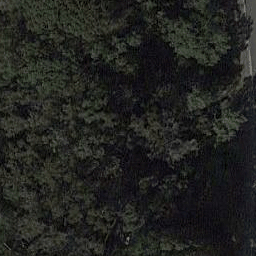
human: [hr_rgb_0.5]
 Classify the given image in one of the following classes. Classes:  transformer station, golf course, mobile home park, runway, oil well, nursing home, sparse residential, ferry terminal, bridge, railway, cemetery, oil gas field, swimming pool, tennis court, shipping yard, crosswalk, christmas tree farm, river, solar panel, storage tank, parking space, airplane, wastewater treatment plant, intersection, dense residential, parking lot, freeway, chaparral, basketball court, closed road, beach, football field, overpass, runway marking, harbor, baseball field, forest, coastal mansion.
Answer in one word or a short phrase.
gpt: forest